Question: What is the sum of largest number from the image?
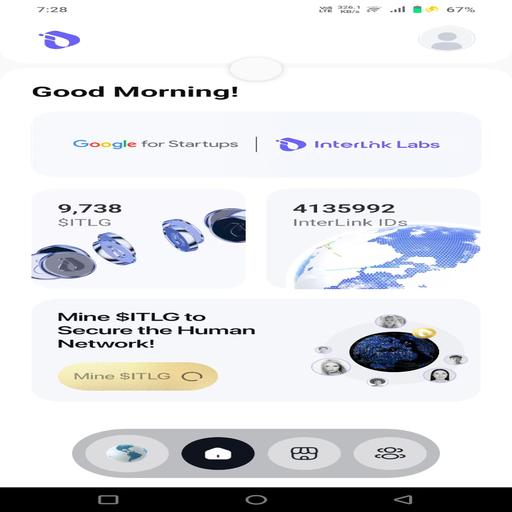
Answer: 33